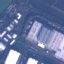
Land use / land cover class: Industrial